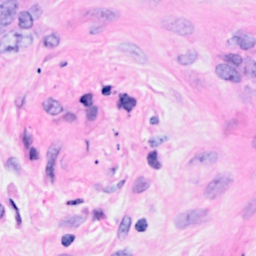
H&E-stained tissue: Breast